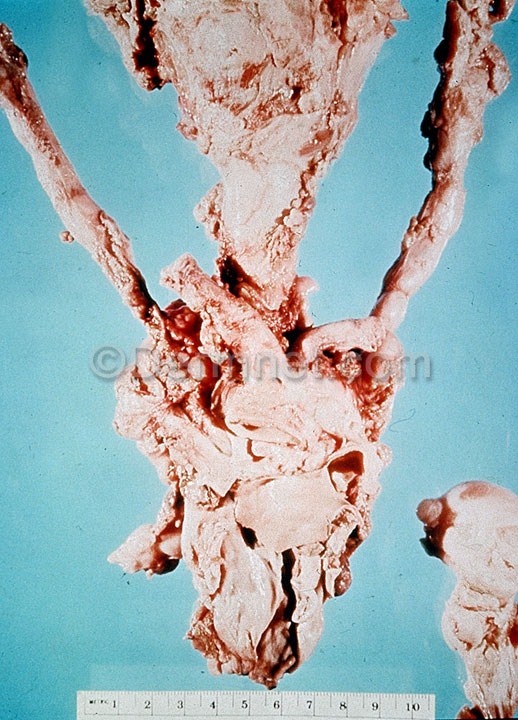
Disease: Systemic Disease